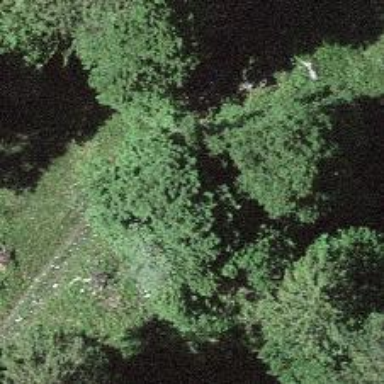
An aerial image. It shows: Grass track with grade 5 tracktype.